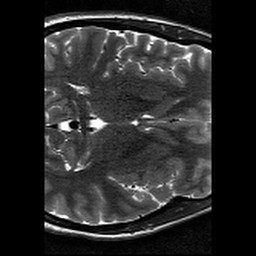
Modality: T2w
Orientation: axial
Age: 29
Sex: female
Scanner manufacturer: siemens
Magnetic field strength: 3 T
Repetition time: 11.39 s
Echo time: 0.09 s